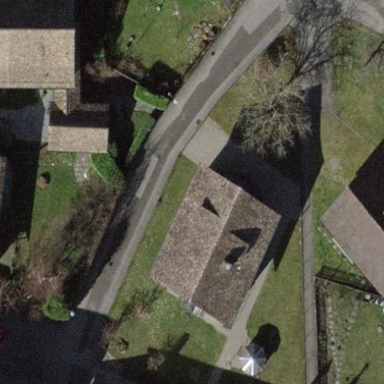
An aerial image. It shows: Pitched roof building.